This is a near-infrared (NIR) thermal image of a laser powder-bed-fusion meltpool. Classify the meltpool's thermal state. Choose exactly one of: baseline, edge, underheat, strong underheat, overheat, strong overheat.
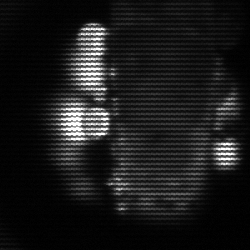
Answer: strong underheat